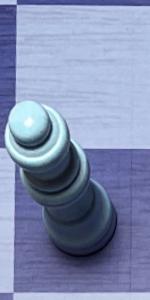
Label: Queen_White